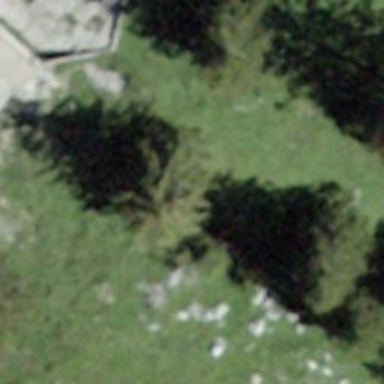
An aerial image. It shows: Beautiful tree in nature.